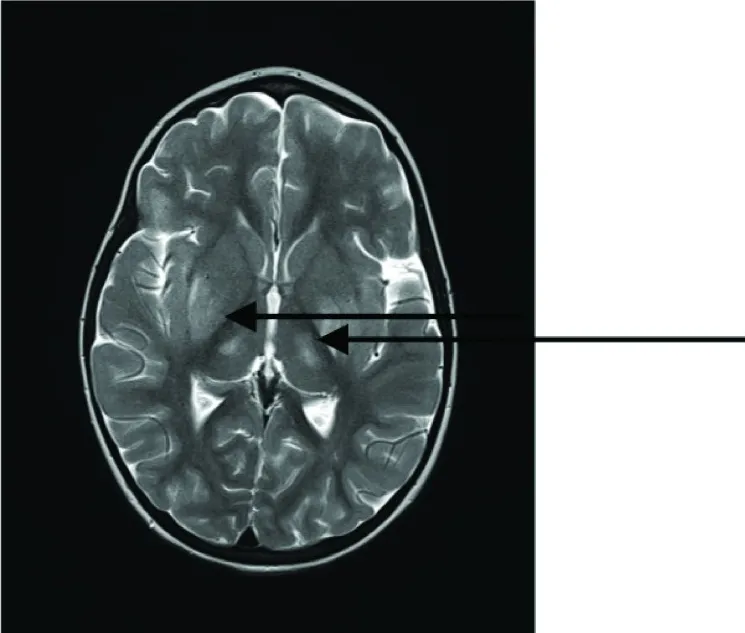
MRI scan of brain recorded on the 12th day of disease: bilateral hyperintensity in lateral thalamic regions (arrows).
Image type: radiology (mri)